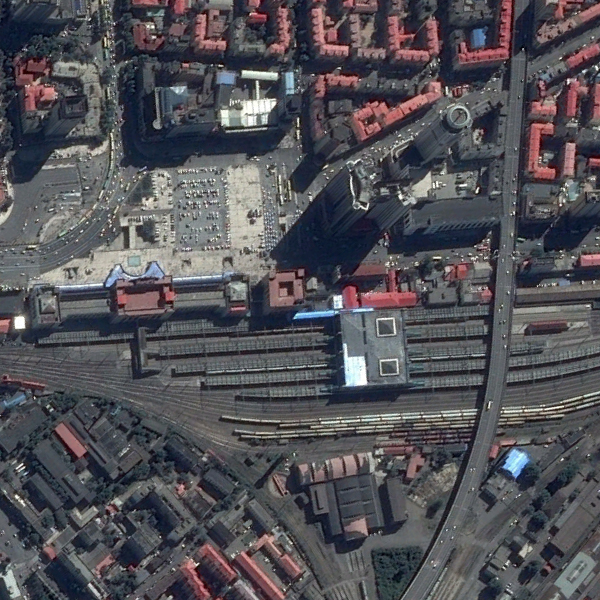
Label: RailwayStation